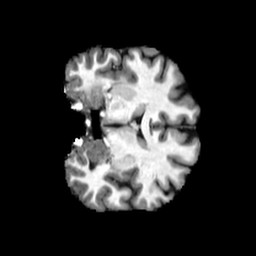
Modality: T1w
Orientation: coronal
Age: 37
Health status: healthy
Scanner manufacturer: philips
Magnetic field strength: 3 T
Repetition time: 0.007866 s
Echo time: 0.003617 s